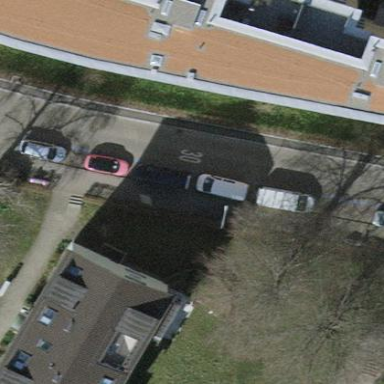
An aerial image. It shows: Parking lane.